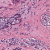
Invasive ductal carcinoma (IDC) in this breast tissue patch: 1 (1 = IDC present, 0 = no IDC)